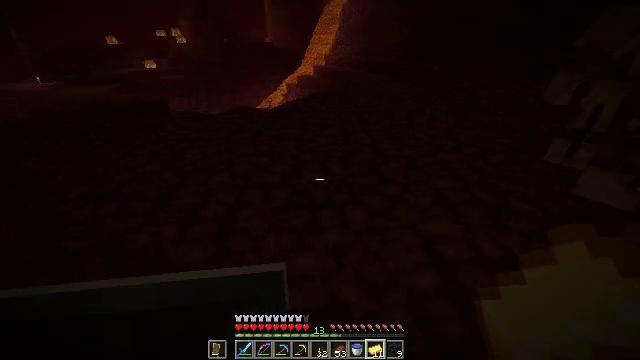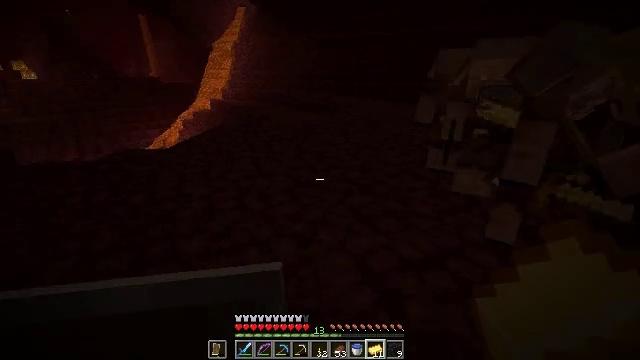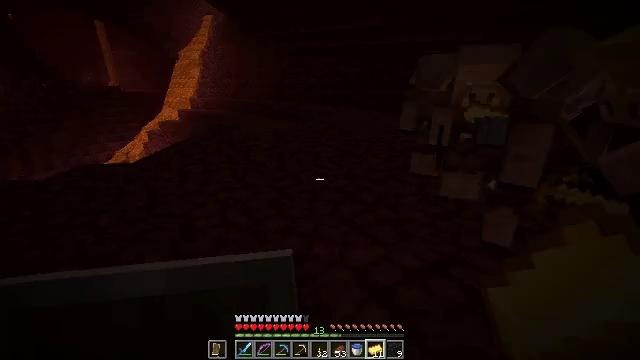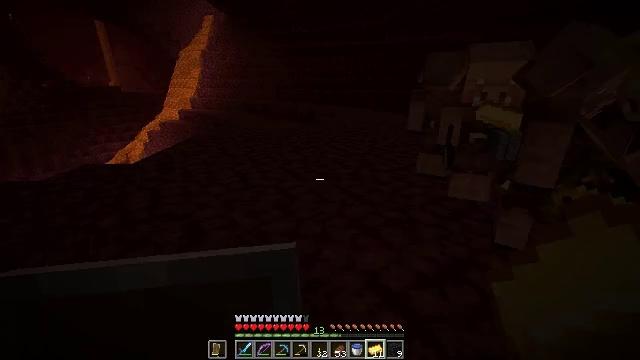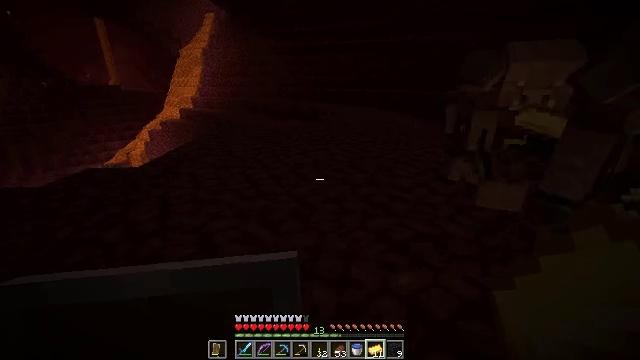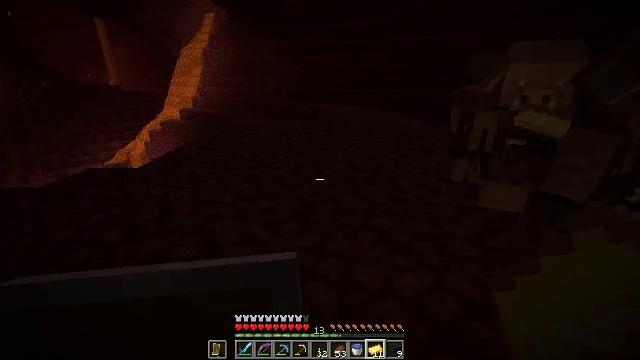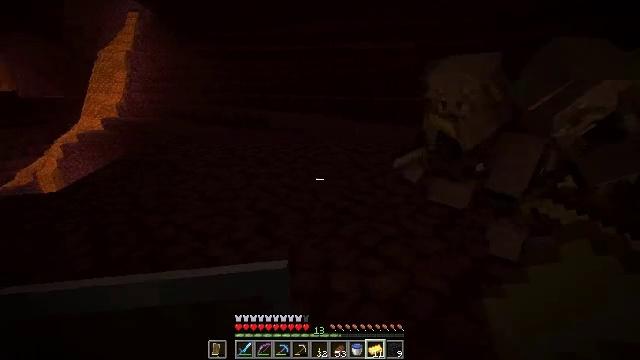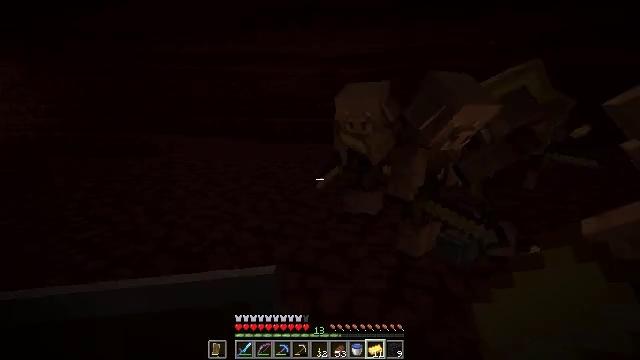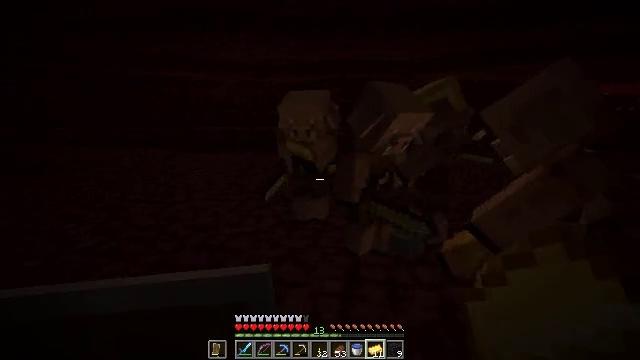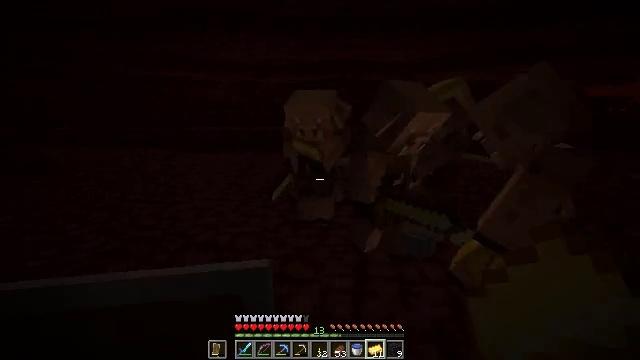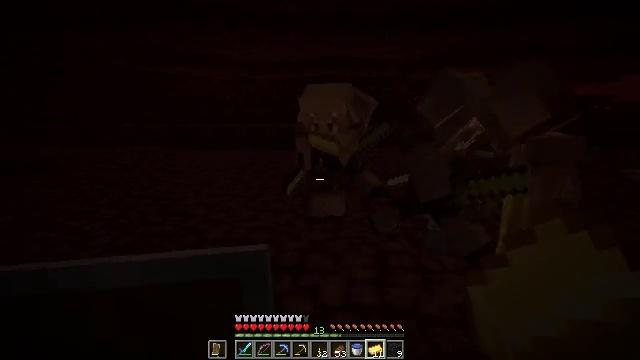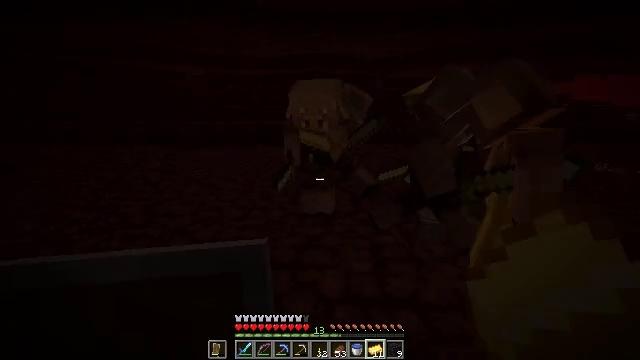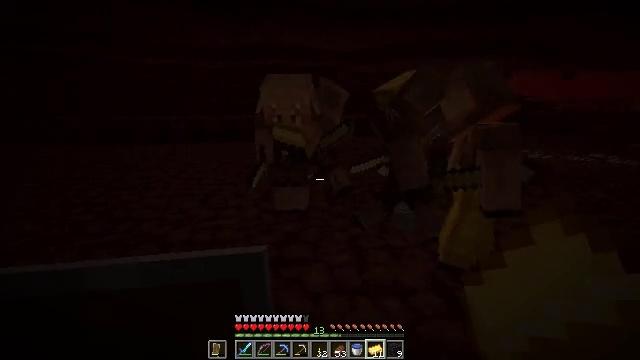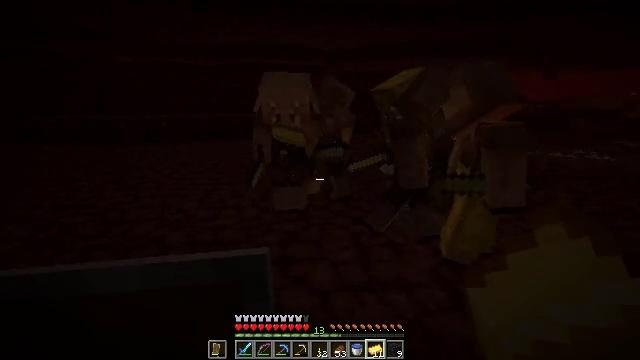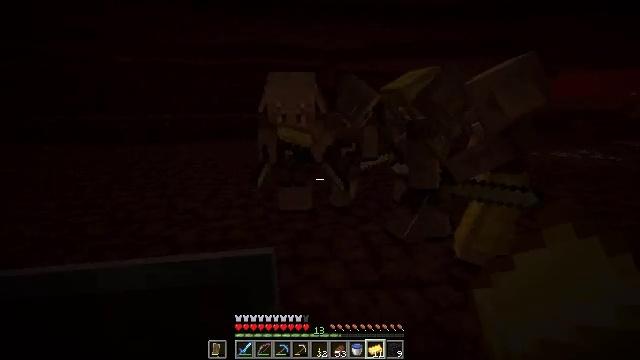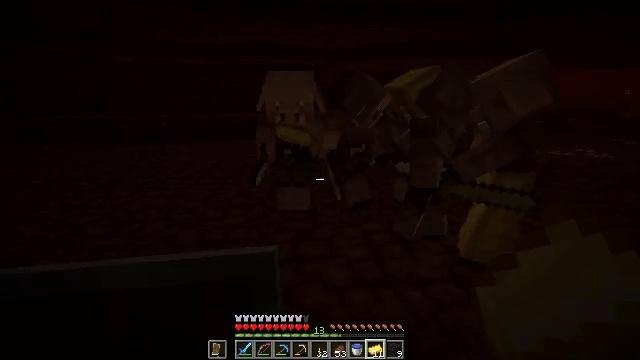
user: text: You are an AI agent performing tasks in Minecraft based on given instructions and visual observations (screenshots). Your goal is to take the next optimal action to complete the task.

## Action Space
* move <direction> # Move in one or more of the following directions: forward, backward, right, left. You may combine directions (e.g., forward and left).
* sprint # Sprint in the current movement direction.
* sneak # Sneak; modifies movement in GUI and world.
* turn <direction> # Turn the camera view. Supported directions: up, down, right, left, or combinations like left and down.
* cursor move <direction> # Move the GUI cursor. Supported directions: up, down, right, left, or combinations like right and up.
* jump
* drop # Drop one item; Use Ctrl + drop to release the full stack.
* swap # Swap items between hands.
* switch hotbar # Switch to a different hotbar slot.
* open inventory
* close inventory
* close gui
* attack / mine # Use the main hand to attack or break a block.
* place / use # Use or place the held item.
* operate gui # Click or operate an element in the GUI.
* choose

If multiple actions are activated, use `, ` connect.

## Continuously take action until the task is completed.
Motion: motion action
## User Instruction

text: Remove a gold ingot from the inventory.
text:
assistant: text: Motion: move forward and move left, turn right and up
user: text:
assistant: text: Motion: move forward and move left, turn right and up
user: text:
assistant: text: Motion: move forward and move left
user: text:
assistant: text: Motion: move forward and move left
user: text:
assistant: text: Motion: move left
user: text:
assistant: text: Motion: move left, turn right and up
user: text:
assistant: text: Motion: move left, turn right and up
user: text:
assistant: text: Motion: move left, turn right and up
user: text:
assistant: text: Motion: move left
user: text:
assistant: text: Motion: move left, turn right
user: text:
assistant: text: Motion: move left, turn right
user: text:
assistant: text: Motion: move left, turn right and down
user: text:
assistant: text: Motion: turn right
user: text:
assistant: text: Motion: no_op
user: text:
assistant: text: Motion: no_op
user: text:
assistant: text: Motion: no_op
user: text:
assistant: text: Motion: no_op
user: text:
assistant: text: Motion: no_op
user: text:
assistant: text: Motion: turn right
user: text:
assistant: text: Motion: turn right
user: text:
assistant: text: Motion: move forward
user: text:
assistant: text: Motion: move forward
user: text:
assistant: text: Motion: move forward
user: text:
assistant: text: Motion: no_op
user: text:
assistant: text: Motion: turn left and down
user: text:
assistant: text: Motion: turn right
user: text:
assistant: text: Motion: turn right
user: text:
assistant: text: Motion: no_op
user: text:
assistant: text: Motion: no_op
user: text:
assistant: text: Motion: turn right